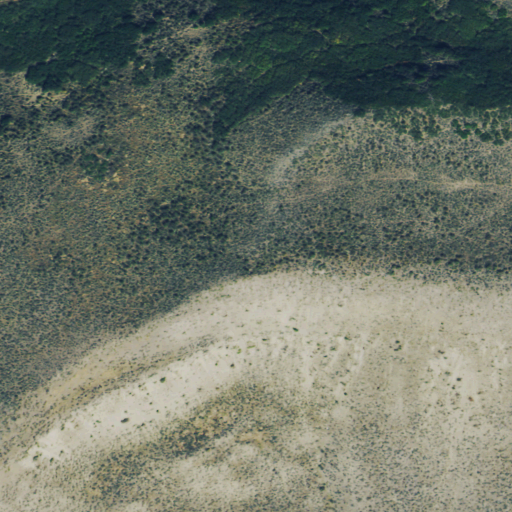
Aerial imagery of mountain in Colorado named Gnat Hill containing shrub, deciduous forest, and grassland